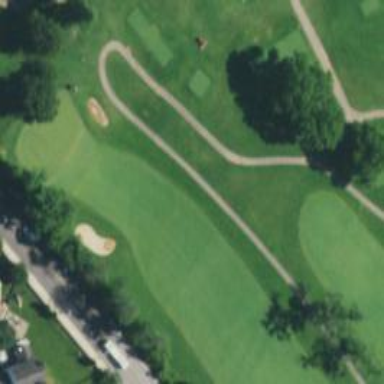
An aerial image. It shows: Service road designated as golf cart path.